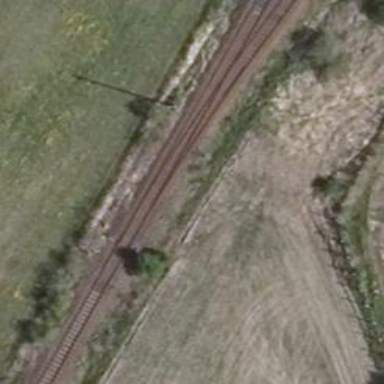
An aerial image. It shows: Railway switch.